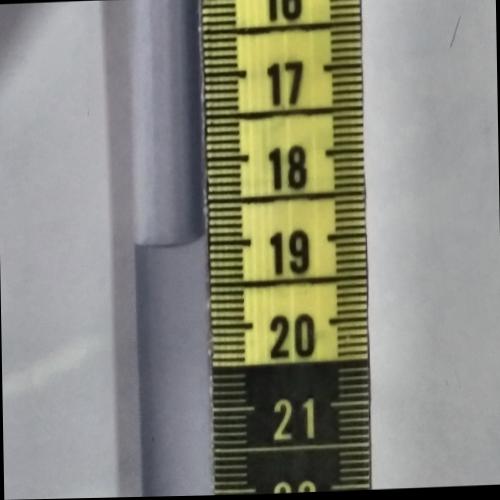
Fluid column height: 18.9 cm